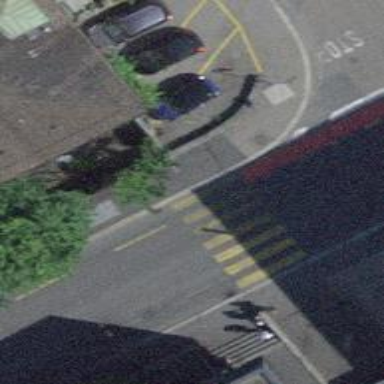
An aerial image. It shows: Uncontrolled zebra crossing with notable zebra markings.